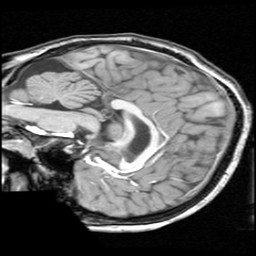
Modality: T1w
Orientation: sagittal
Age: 11
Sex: male
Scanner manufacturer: ge
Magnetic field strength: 1.5 T
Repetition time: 0.03333 s
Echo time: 0.008 s